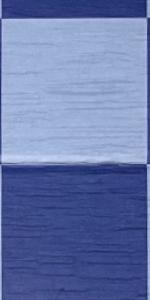
Label: Empty